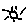
Label: sun